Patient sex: M
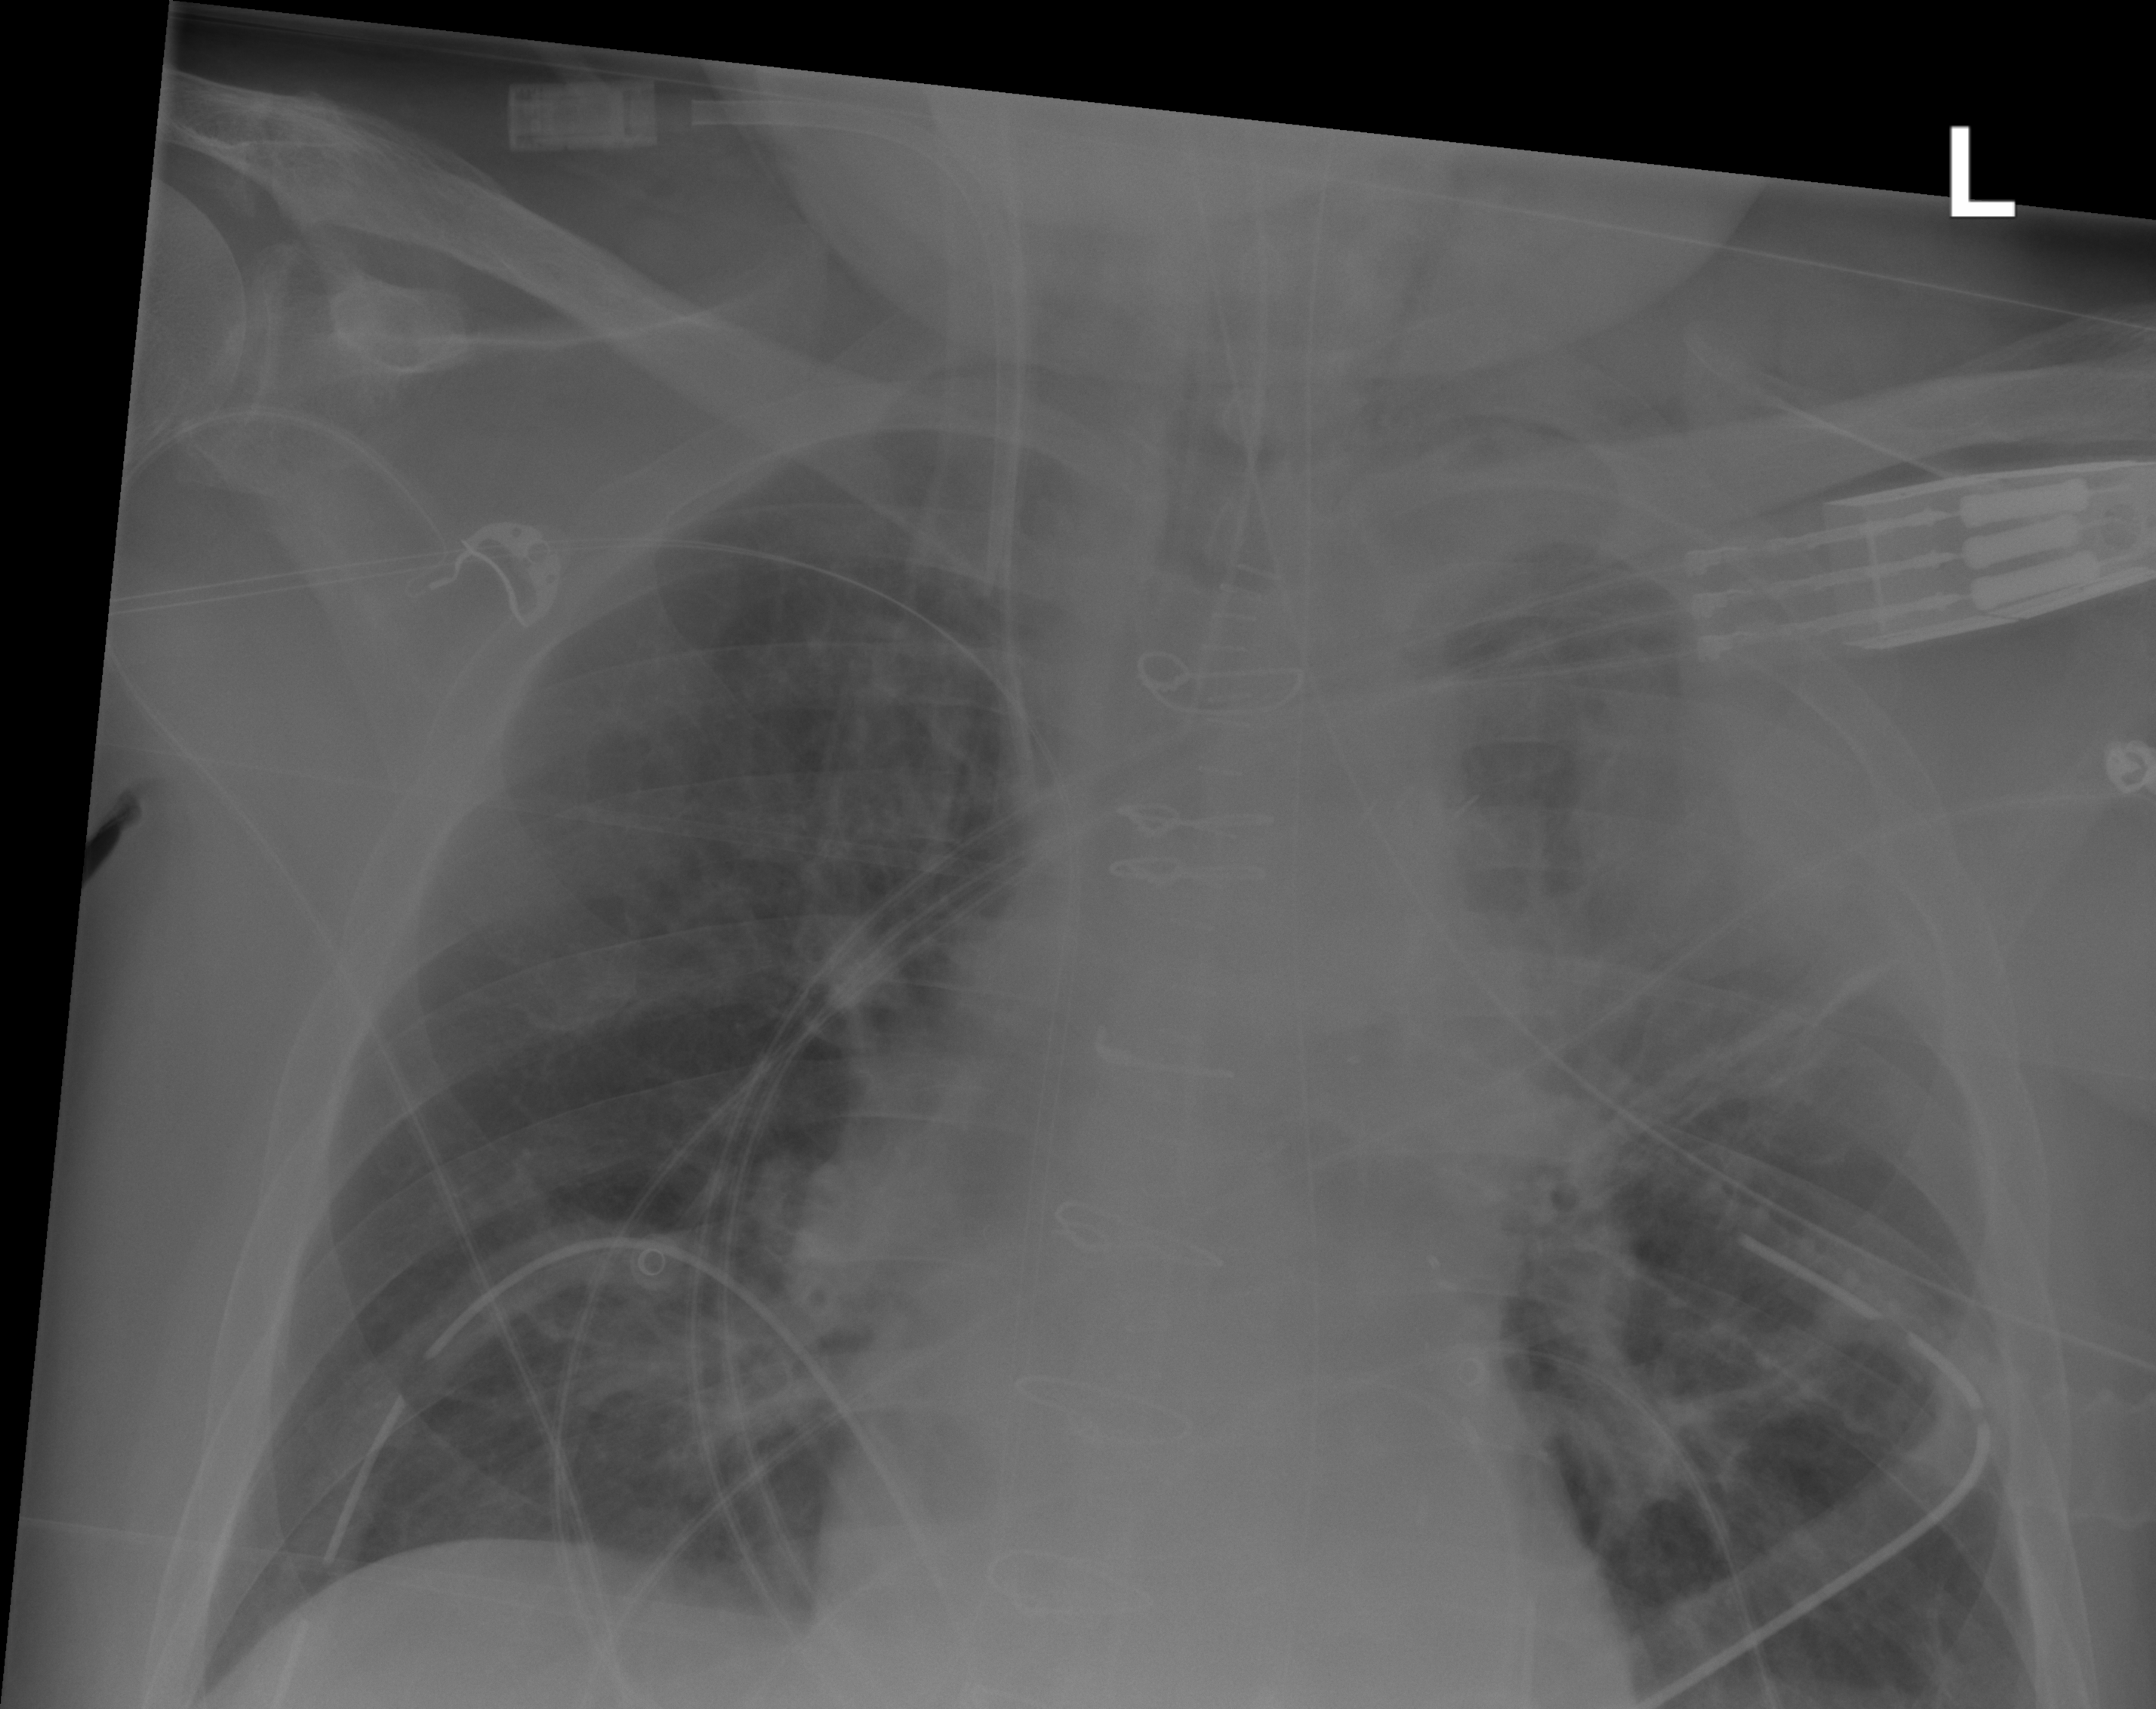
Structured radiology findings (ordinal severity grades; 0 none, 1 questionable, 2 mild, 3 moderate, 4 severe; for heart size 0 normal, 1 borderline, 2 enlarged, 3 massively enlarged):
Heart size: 0
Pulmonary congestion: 2
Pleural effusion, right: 0
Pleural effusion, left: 2
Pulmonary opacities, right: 0
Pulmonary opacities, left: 0
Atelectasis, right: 0
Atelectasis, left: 2